Question: I would like to export a .NET Windows application as 'exe'. I would normally pick up the EXE file from the 'bin\Debug' folder and run directly in the development machine. In this case, the application doesn't show any error.
But when I copy the same '.exe' to another machine and try to run the application, I get the following error. Can somebody help me to identify what I'm missing here?

I'm very new to .NET Windows applications.
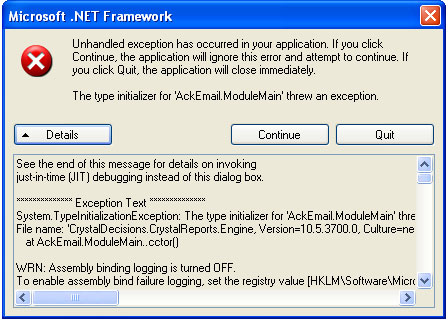
Answer: It looks like your application has dependencies on third party assemblies that have not been deployed to the target machine. You must make sure that you deploy those third party dependencies on any machine that runs your program. Your program works on your development machine because you have, presumably, installed the necessary assemblies when you installed the dev tools for the third party product.
The error message indicates that you application has a dependency on Crystal Reports. So you probably need to deploy the Crystal Reports redistributable package. Once you've cleared that up, there may be other dependencies to resolve.